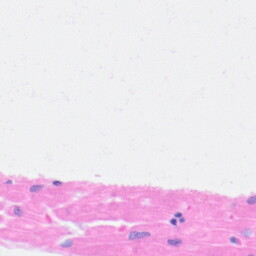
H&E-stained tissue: Heart